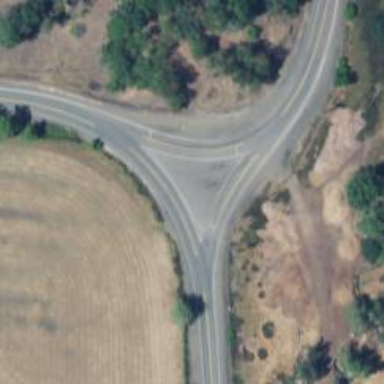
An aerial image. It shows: Stop road.